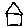
Label: house